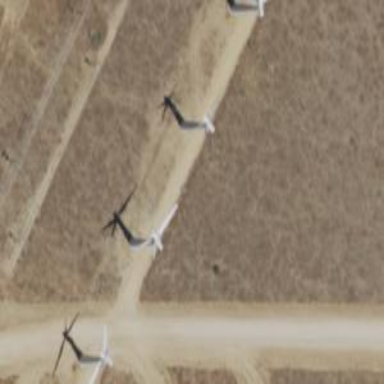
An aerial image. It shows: Wind power generator utilizing wind turbines.